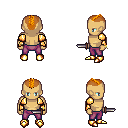
a pixel art fantasy rpg character, male body template, human, tanned skin, gold arm armor, magenta pants, dark blonde short mohawk hairstyle, bracelets, gold boots, dagger, four views (front, back, left, right), 2x2 character sprite sheet, small pixel art, hard edges, no anti-aliasing